Question: I want to create a button with background color, icon and text in android.
But I don't know how to add image. My XML is:
'''
<?xml version="1.0" encoding="utf-8"?>
<LinearLayout xmlns:android="http://schemas.android.com/apk/res/android"
android:layout_width="match_parent"
android:layout_height="match_parent"
android:layout_margin="12dp"
android:orientation="vertical" >
<TableLayout
android:id="@+id/tableLayout1"
android:layout_width="fill_parent"
android:layout_height="wrap_content"
android:layout_margin="5dp" >
<Button
android:id="@+id/button1"
android:layout_width="wrap_content"
android:layout_height="wrap_content"
android:background="@drawable/button"
android:text="BOTON"
/>
</TableLayout>
</LinearLayout>
'''
And my background:
'''
<?xml version="1.0" encoding="utf-8"?>
<selector xmlns:android="http://schemas.android.com/apk/res/android" >
<item >
<shape android:shape="rectangle" >
<corners android:radius="6dip" />
<stroke android:width="1dip" android:color="#5e7974" />
<gradient android:angle="-90" android:startColor="#345953" android:endColor="#689a92" />
</shape>
</item>
</selector>
'''
I want to make some like this:

how add background image plus text in my background button? I tried put icon with property android:drawableleft but the size was to little for the size of button...
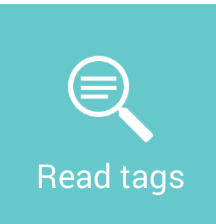
Answer: This isn't actually that hard. I just had to do this for my own project.
Android 'Button's have a 'drawableLOCATION' property in the XML.
To put an image at the top, as you want it, you'd use
'''
android:drawableTop="@drawable/your_drawable_icon"
'''
All four possible options are:
'''
android:drawableLeft
android:drawableRight
android:drawableBottom
android:drawableTop
'''
To adjust the spacing/padding of the image icon, you can use
'''
android:drawablePadding="12dp"
'''
You can read more about this <URL>.
If that isn't accurate enough for you, you can use a RelativeLayout and put stuff in it to look right.
I had to do that for my current project. So instead of the button, I had this for my XML:
'''
<RelativeLayout
android:layout_width="match_parent"
android:layout_height="60dp"
android:id="@+id/applianceInfoLayout"
android:clickable="true"
android:background="@drawable/button_background" >
<ImageView
android:layout_width="wrap_content"
android:layout_height="wrap_content"
android:clickable="false"
android:layout_centerVertical="true"
android:layout_marginLeft="@dimen/service_menu_icon_padding"
android:layout_marginRight="@dimen/service_menu_icon_padding"
android:id="@+id/infoTextView"
android:src="@drawable/ic_applianceinfo"/>
<TextView
android:layout_width="wrap_content"
android:layout_height="wrap_content"
android:clickable="false"
android:layout_centerVertical="true"
android:text="Info"
android:textColor="#E6E7E8"
android:fontFamily="sans-serif-light"
android:textAllCaps="false"
android:textSize="22sp"
android:layout_toRightOf="@id/infoTextView"/>
</RelativeLayout>
'''
Which gave me this: